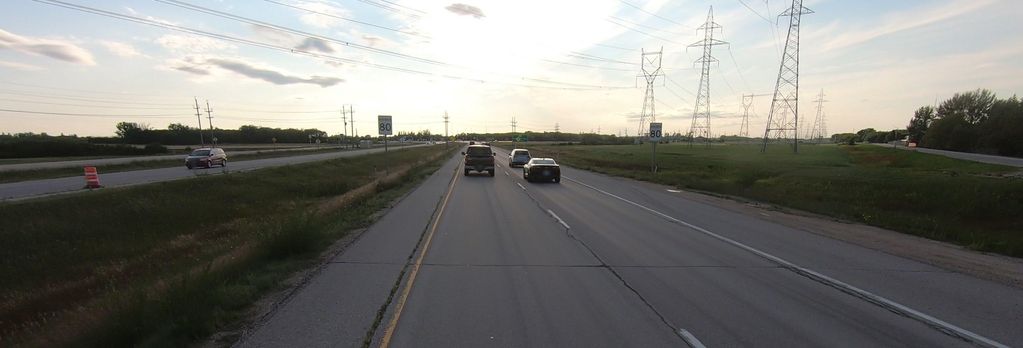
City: winnipeg